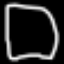
Label: square